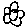
Label: flower